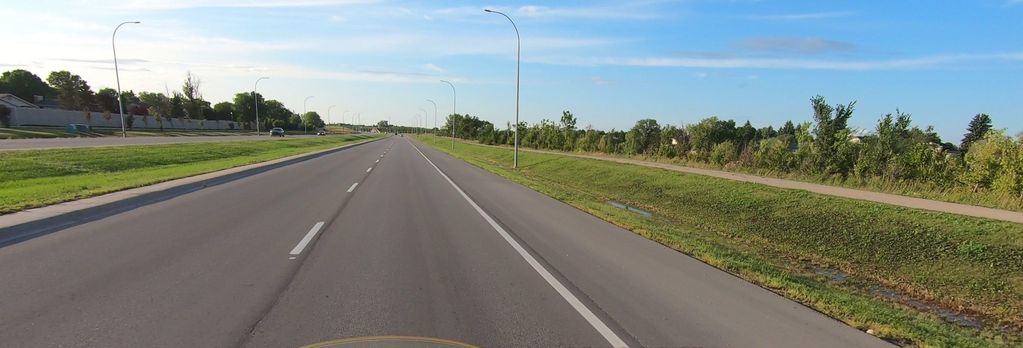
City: winnipeg